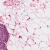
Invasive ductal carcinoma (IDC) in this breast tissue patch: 1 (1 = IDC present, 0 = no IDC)